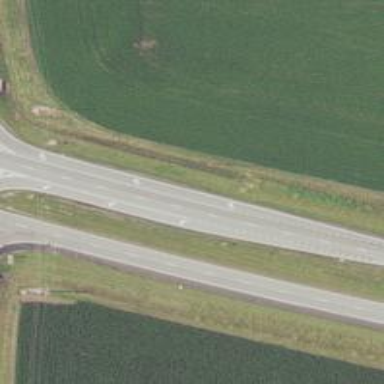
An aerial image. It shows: Road with left marking.